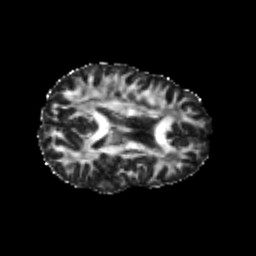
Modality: FA
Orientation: axial
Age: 23
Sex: female
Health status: healthy
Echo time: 0.074 s